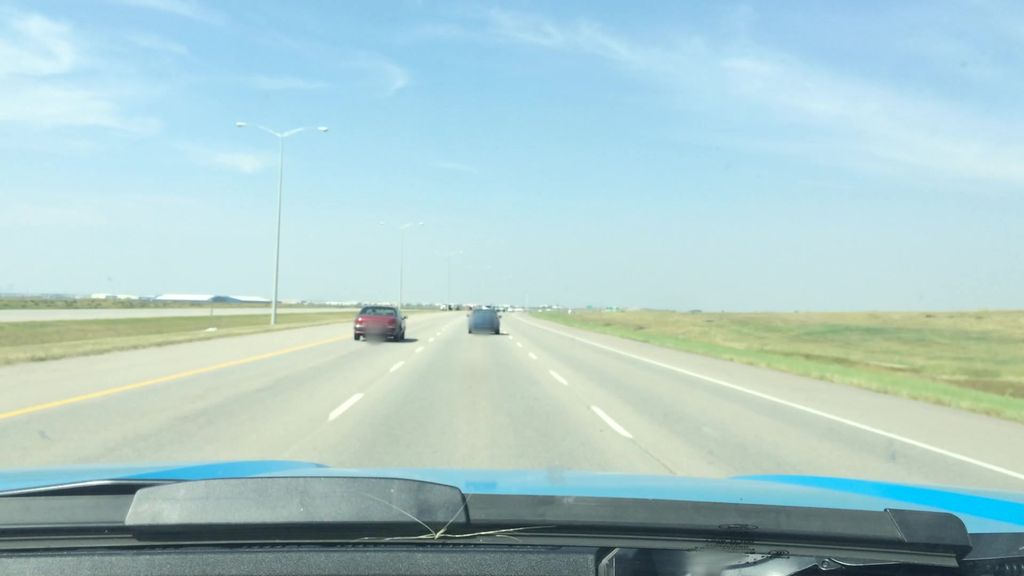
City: calgary